Question: my full XML is below which is named user.xml:
'''
<?xml version="1.0" encoding="utf-8"?>
<users>
<user id='1'>
<user_name>John</user_name>
<user_lastname>Doe</user_lastname>
<previous_requisitions>
<requisition_code>X321</requisition_code>
<requisition_code>Y321</requisition_code>
<requisition_code>Z321</requisition_code>
</previous_requisitions>
<user_requisition>
<requisition_code>X123</requisition_code>
<requisition_title>Ssr Dev 1</requisition_title>
<requisition_relocation>10~20%</requisition_relocation>
</user_requisition>
</user>
<user id='2'>
<user_name>James</user_name>
<user_lastname>Smith</user_lastname>
<previous_requisitions>
<requisition_code>X222</requisition_code>
<requisition_code>Y222</requisition_code>
<requisition_code>Z222</requisition_code>
</previous_requisitions>
<user_requisition>
<requisition_code>Y123</requisition_code>
<requisition_title>Sr Dev 1</requisition_title>
<requisition_relocation>20~30%</requisition_relocation>
</user_requisition>
</user>
<user id='3'>
<user_name>Jess</user_name>
<user_lastname>Ssej</user_lastname>
<previous_requisitions>
<requisition_code>X111</requisition_code>
<requisition_code>Y111</requisition_code>
<requisition_code>Z111</requisition_code>
</previous_requisitions>
<user_requisition>
<requisition_code>Z123</requisition_code>
<requisition_title>Jr Dev 2</requisition_title>
<requisition_relocation>0~10%</requisition_relocation>
</user_requisition>
</user>
</users>
'''
since not very good with XML and with the help of online resources and stackoverflow; was able to create this PHP script:
'''
<?php
$file='user.xml';
if (file_exists($file)) {
$xml = simplexml_load_file($file);
$f = fopen('user.csv', 'w');
// array to hold the field names
$headers = array();
// loop through the first set of fields to get names
foreach ($xml->user->children() as $field) {
// put the field name into array
$headers[] = $field->getName();
}
// print headers to CSV
fputcsv($f, $headers, ',', '"');
foreach ($xml->user as $users) {
fputcsv($f, get_object_vars($users), ',', '"');
}
fclose($f);
}
?>
'''
when i run the PHP script, the file is written but with some issues:
1. not all headers are written.
2. not all data are written
3. first column is populated with "Array"
see below for screenshot of the result(open in excel):

QUESTIONS:
1. since it appears that the $headers = array(); is not looping properly. any fix on the PHP script to show all headers and the data from the XML properly?
2. i only need the following child nodes to be exported to CSV, so these 6 will also be the headers: user_id, user_name, user_lastname, user_requisition_code, user_requisition_title, user_requisition_relocation,
pls direct me how i can make the script "selective" in which omitting or not to include other child nodes from the XML like:
previous_requisitions
requisition_code
1. is there a way for PHP(without using BASH, wk or sed) to work or write a "pipe delimited file" instead of CSV from XML assuming to use the same XML file above given. i tried replacing the comma in the script for a PIPE character and browser output gives me this warning: Warning: fputcsv() expects parameter 1 to be resource, boolean
thanks a lot for the help and happy new year!
sidenote: would be sticking with opensource scripting hoping no one will answer with suggestion to use a proprietary software.
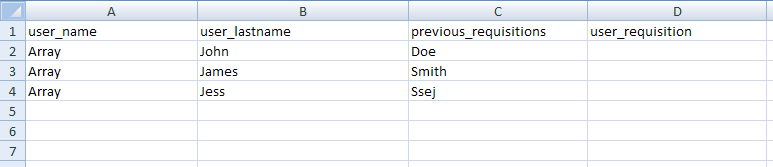
Answer: For 1.) it might appear to you that $headers = array(); is not looping properly, but I don't see anything wrong with the looping. It's perfectly fine and absolutely follows what is documented with SimpleXML: <URL> .
For 2.) I'd say you want to skip all same-named elements within a grouping element (if any). This somewhat reminds me to this <URL> but in that example, siblings with the same name and the same parent were interpolated into additional rows. In your case you just want to skip them.
For you perhaps easier is to just query via xpath the values you're looking for. As the elements you query also have a name which is even the column name, this should work quite well, too. (I will show both variants in example codes below)
For 3.) this should be perfectly well possible. The error message you give makes it look to me you confused some other parameters. It's not related to setting pipe as a delimiter (the code examples will use the pipe symbol "'|'" as CSV delimiter, it perfectly works).
That being said, a solution that comes close to what you visually outlined in the question (but is missing the user id) could be:
'''
$csv = new SplFileObject('php://output', 'w');
$csv->setCsvControl("|");
$users = iterator_to_array($xml->user, false);
foreach ($users as $index => $user) {
$fields = [];
foreach ($user->xpath('(*[not(./*)]|user_requisition/*)') as $field) {
$fields[$field->getName()] = trim($field);
}
// first iteration output headers
$index || $csv->fputcsv(array_keys($fields));
$csv->fputcsv($fields);
}
'''
The exemplary output with your example XML is:
'''
user_name|user_lastname|requisition_code|requisition_title|requisition_relocation
John|Doe|X123|"Ssr Dev 1"|10~20%
James|Smith|Y123|"Sr Dev 1"|20~30%
Jess|Ssej|Z123|"Jr Dev 2"|0~10%
'''
The use-case with the mapping would be a slightly different code:
'''
$csv = new SplFileObject('php://output', 'w');
$csv->setCsvControl("|");
$fieldDefs = [
'user_id' => '@id',
'user_name' => 'user_name',
'user_lastname' => 'user_lastname',
'requisition_code' => 'user_requisition/requisition_code',
'requisition_title' => 'user_requisition/requisition_title',
'requisition_relocation' => 'user_requisition/requisition_relocation',
];
// output CSV headers
$csv->fputcsv(array_keys($fieldDefs));
$users = $xml->user;
foreach ($users as $user) {
$fields = [];
foreach ($fieldDefs as $fieldDef) {
$fields[] = $user->xpath($fieldDef)[0];
}
$csv->fputcsv($fields);
}
'''
With a slightly different output:
'''
user_id|user_name|user_lastname|requisition_code|requisition_title|requisition_relocation
1|John|Doe|X123|"Ssr Dev 1"|10~20%
2|James|Smith|Y123|"Sr Dev 1"|20~30%
3|Jess|Ssej|Z123|"Jr Dev 2"|0~10%
'''
This second example shows how to combine a more concrete mapping to the headers. This is a bit more explicit and allows to name the headers differently from the element names.
I hope these examples are quite self-explanatory, but you might stumble over some things I do differently to what you might have done. E.g. I use to do the CSV operations, it's basically really the same as the method you use, however in form of an object which keeps the code a bit more clean (as there is no need to repeat some of the parameters).
The XPath expressions in the second example as well might be new to you, but I hope they are really self explanatory just from looking at the array and the XML you've been given.
The examples should be backwards compatible down to PHP 5.4.